Question: In my application I am showing all available OpenCL devices so that the user can select the devices on which he wants to perform the computation.
The results I am getting on my laptop have left me befuddled.

Following is an excerpt of the code that produced these results:
'''
//CL_DEVICE_TYPE
{
cl_device_type devtype;
QString temp = "Unknown";
err = clGetDeviceInfo(devices[i][j], CL_DEVICE_TYPE, sizeof(devtype), &devtype, NULL);
if(err == CL_SUCCESS)
{
if(devtype == CL_DEVICE_TYPE_CPU)
temp = "CPU";
else if(devtype == CL_DEVICE_TYPE_GPU)
temp = "GPU";
else if(devtype == CL_DEVICE_TYPE_ACCELERATOR)
temp = "Accelerator";
else
temp = "Unkown";
}
ilist->append(temp);
}
//CL_DEVICE_MAX_CLOCK_FREQUENCY
{
cl_uint devfreq;
err = clGetDeviceInfo(devices[i][j], CL_DEVICE_MAX_CLOCK_FREQUENCY, sizeof(devfreq), &devfreq, NULL);
if(err == CL_SUCCESS)
ilist->append(QString::number((unsigned int)devfreq));
else
ilist->append("Unknown");
}
//CL_DEVICE_GLOBAL_MEM_SIZE
{
cl_ulong devmem;
err = clGetDeviceInfo(devices[i][j], CL_DEVICE_GLOBAL_MEM_SIZE, sizeof(devmem), &devmem, NULL);
devmem /= <PHONE>;
if(err == CL_SUCCESS)
ilist->append(QString::number((unsigned int)(devmem)));
else
ilist->append("Unkown");
}
//CL_DEVICE_MAX_COMPUTE_UNITS * CL_DEVICE_MAX_WORK_GROUP_SIZE
{
cl_uint devcores;
err = clGetDeviceInfo(devices[i][j], CL_DEVICE_MAX_COMPUTE_UNITS, sizeof(devcores), &devcores, NULL);
if(err == CL_SUCCESS)
{
size_t devcores2;
err = clGetDeviceInfo(devices[i][j], CL_DEVICE_MAX_WORK_GROUP_SIZE, sizeof(devcores2), &devcores2, NULL);
if(err == CL_SUCCESS)
ilist->append(QString::number(((unsigned int)(devcores)) * ((unsigned int)(devcores2))));
else
ilist->append("Unkown");
}
else
ilist->append("Unknown");
}
'''
What I do not understand is the Memory and the no of parallel computations shown for the CPU.
Any idea why I am getting these results?
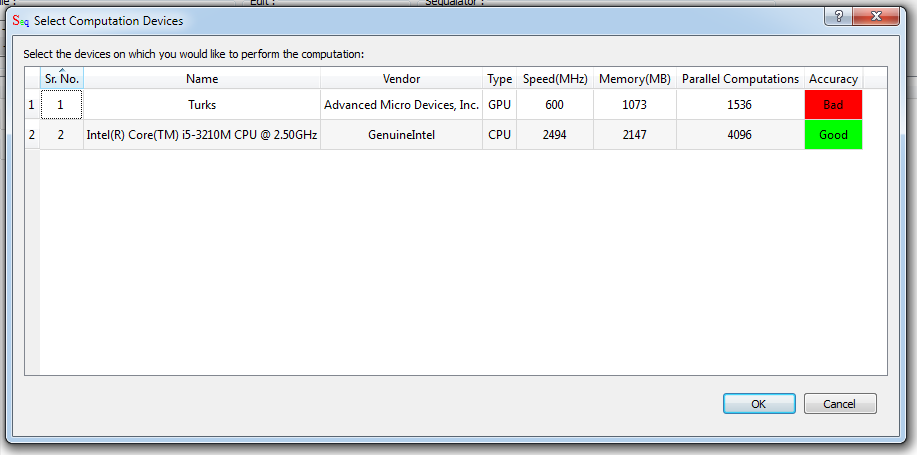
Answer: It is because CL_DEVICE_MAX_WORK_GROUP_SIZE is not an indicator of parallel computation ability.